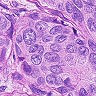
Metastatic tissue present: yes